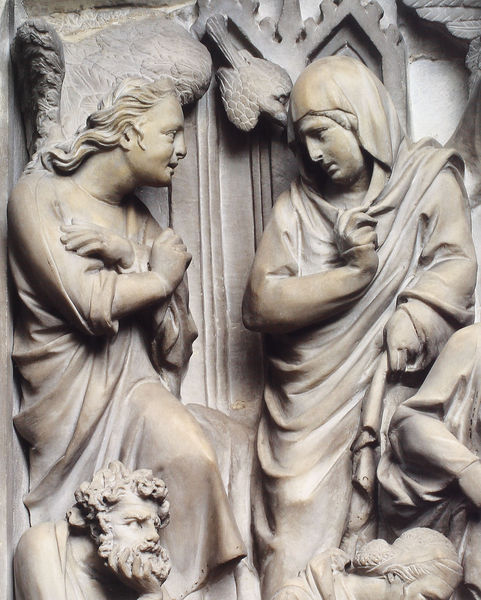
Titel: Kanzel
Künstler: Giovanni Pisano
Standort: Pistoia, S. Andrea (EU - I - Toskana)
Schlagwörter: mann, ausschnitt, frau, bart, arme, stein, taube, gewand, stock, engel, skulptur, relief, foto, photo, verkündigung, hl. geist, schleiere